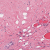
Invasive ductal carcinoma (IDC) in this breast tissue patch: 0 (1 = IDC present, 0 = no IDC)